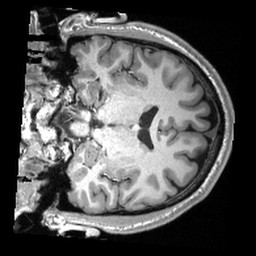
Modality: T1w
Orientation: coronal
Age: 22
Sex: male